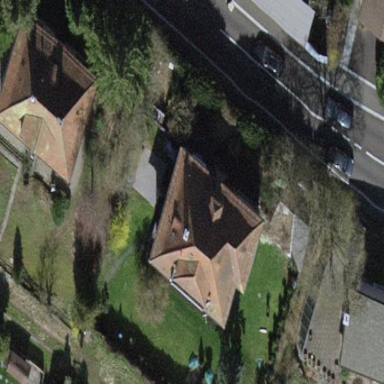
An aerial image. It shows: Building with tile roof.